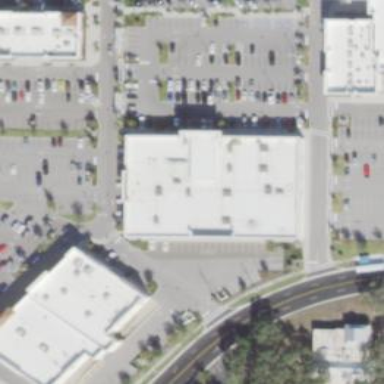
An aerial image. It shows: Building used as fitness center.